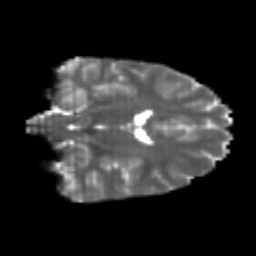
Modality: T2w
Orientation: coronal
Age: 21
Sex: male
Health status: healthy
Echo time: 0.074 s